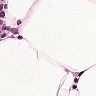
Metastatic tissue present: no